Field crop: tomato
Growth stage: 1
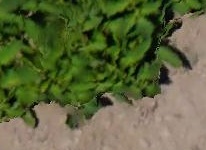
Species: tomato